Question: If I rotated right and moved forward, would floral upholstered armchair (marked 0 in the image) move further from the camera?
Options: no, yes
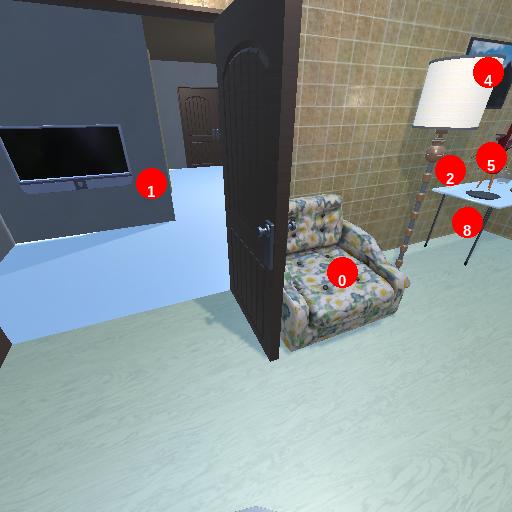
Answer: no